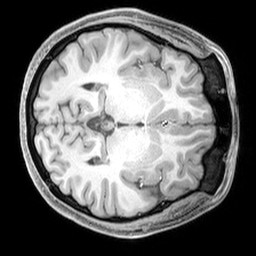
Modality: T1w
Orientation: axial
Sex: female
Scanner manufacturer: siemens
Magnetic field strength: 3 T
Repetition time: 2.3 s
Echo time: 0.00226 s